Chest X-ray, PA view. Patient: 39 years old, sex F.
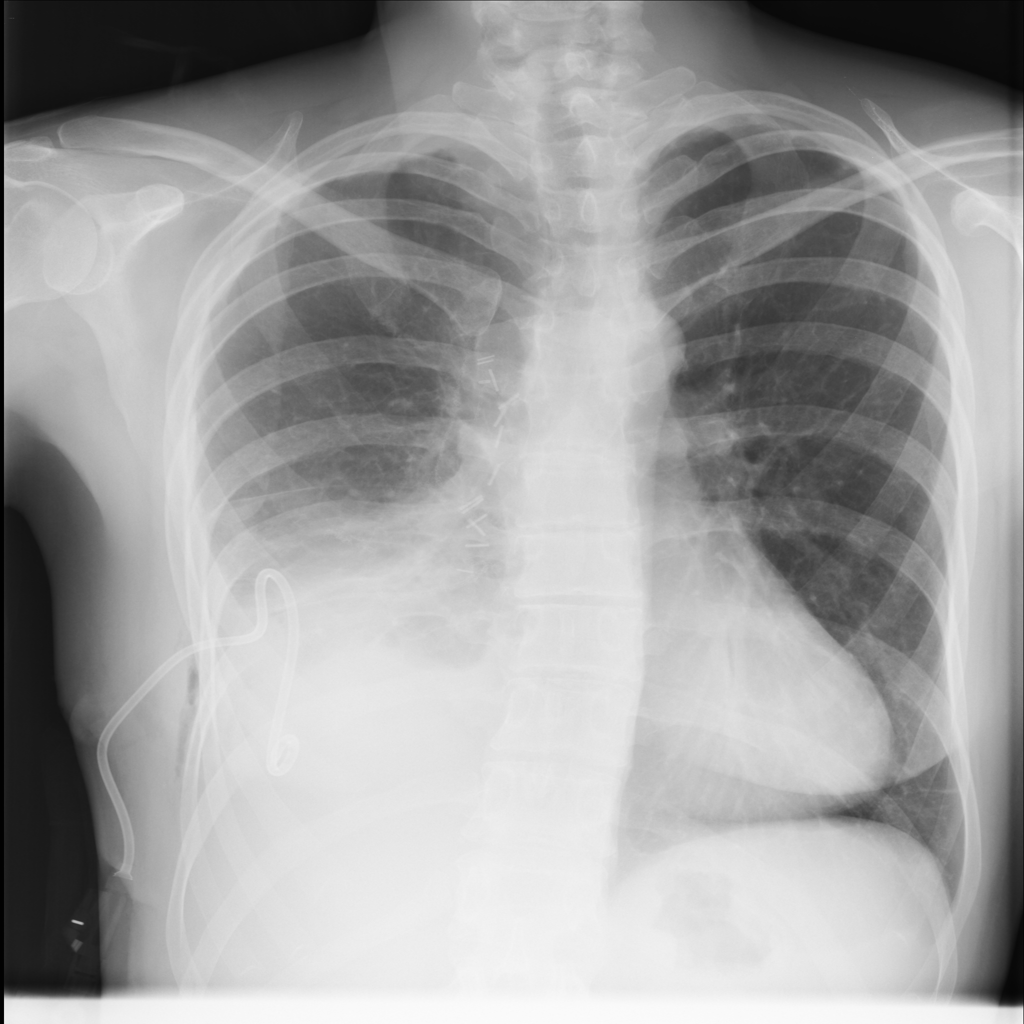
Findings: Atelectasis, Effusion, Emphysema